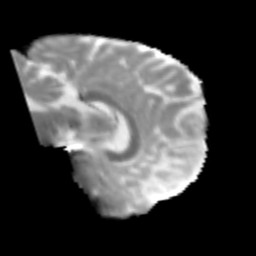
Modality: MD
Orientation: sagittal
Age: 22
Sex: male
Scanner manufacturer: siemens
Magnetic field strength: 3 T
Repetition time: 2.3 s
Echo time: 0.085 s